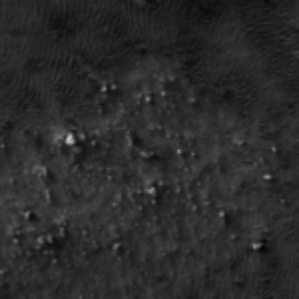
Label: frost